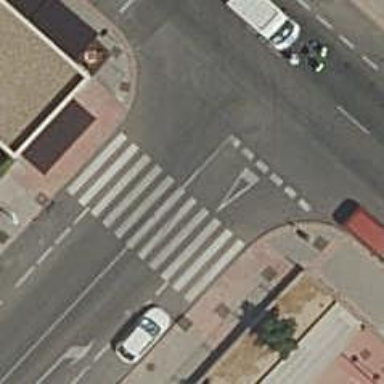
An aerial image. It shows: Footway with zebra crossing.